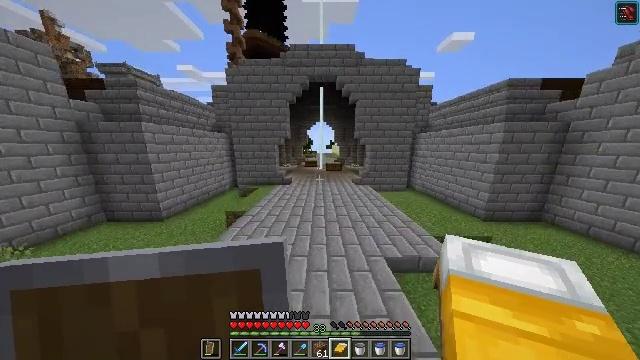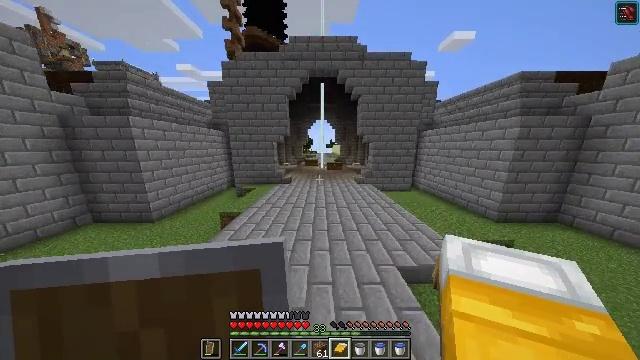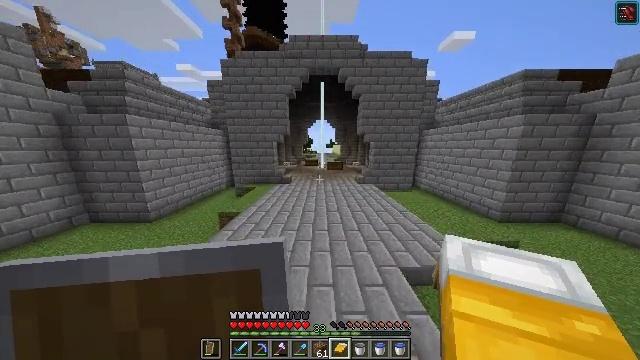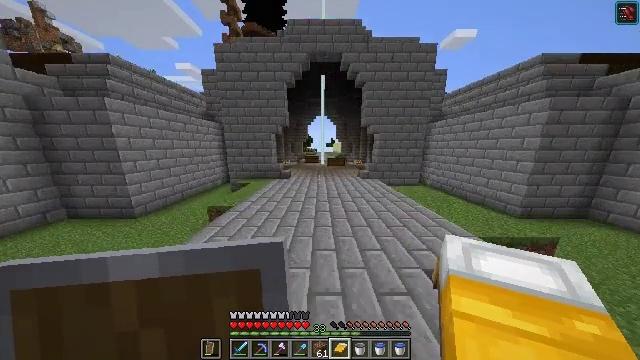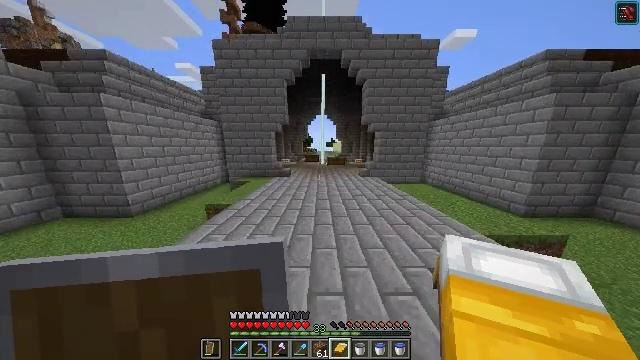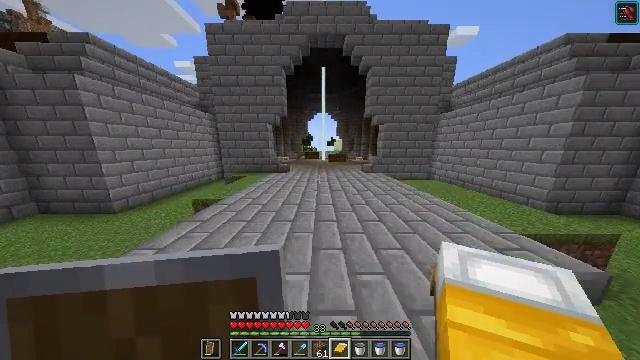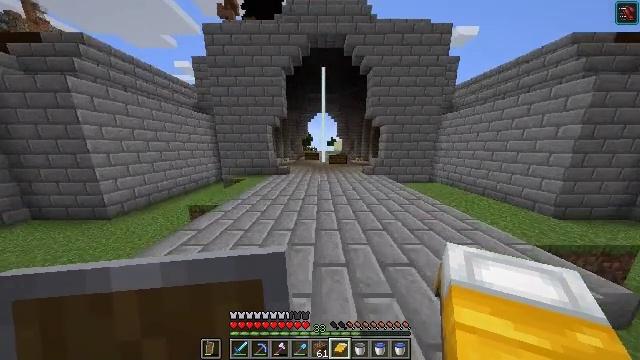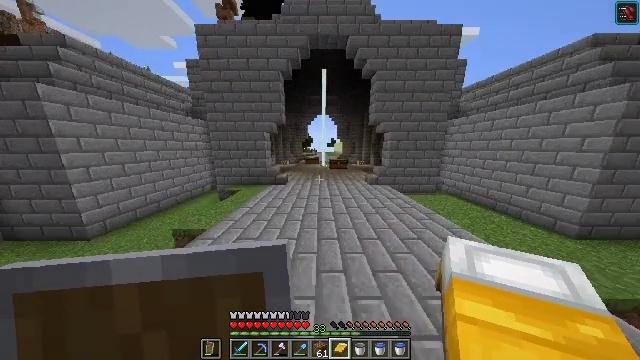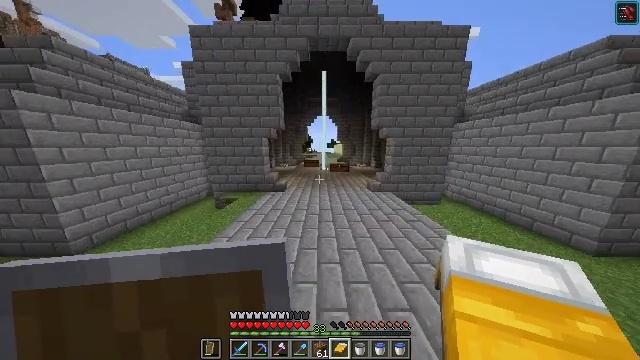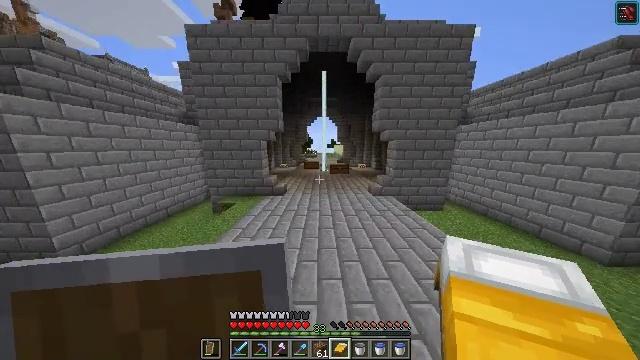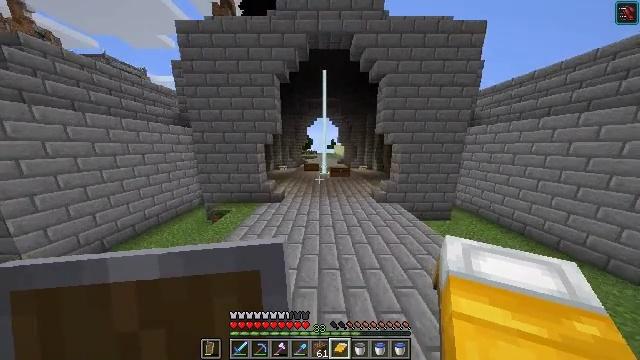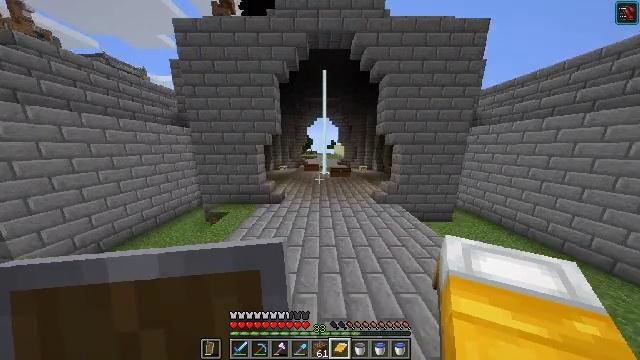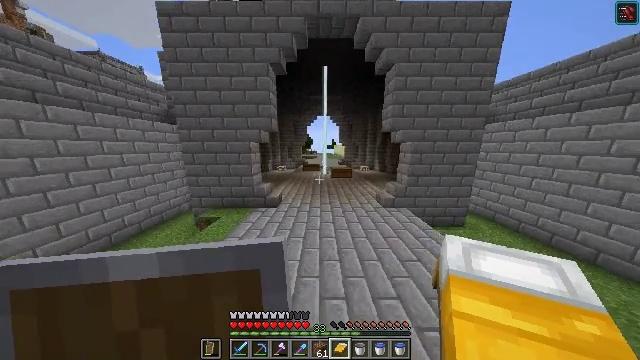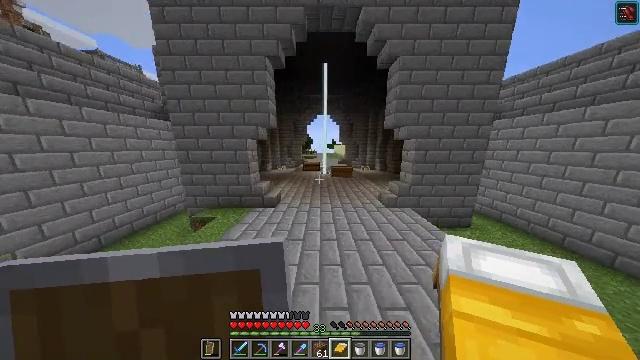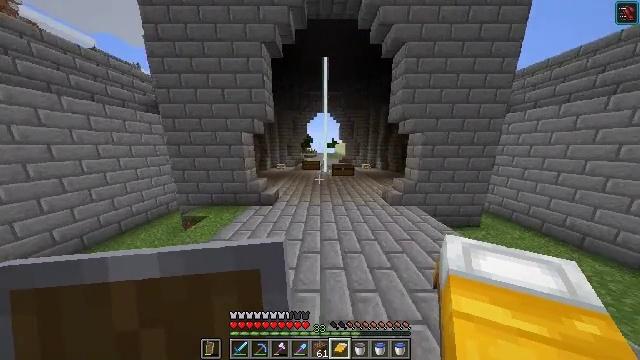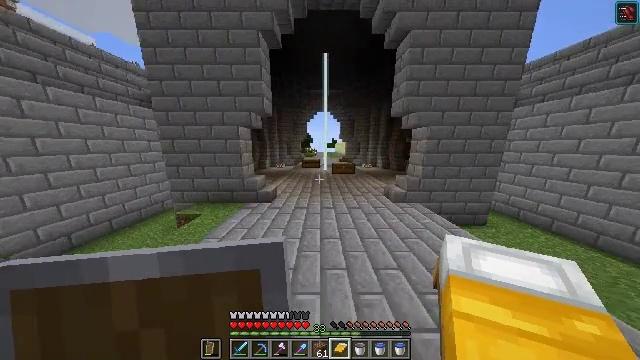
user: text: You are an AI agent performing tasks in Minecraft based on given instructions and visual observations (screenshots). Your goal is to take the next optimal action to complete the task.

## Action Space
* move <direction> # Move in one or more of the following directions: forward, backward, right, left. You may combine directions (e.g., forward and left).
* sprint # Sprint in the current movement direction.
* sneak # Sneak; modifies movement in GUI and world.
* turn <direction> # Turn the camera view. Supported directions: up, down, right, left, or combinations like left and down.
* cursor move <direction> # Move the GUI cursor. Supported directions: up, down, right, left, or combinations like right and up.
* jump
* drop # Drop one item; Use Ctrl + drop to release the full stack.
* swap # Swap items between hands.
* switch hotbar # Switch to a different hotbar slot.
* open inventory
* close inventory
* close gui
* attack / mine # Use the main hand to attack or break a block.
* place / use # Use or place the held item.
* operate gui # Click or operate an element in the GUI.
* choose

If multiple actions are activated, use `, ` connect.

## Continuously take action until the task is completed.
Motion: motion action
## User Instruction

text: Turn a poppy or rose bush into red dye.
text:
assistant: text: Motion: move forward, jump
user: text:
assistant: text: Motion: move forward, jump
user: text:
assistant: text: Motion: move forward, jump
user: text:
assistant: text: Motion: move forward, jump
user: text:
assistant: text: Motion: move forward, jump
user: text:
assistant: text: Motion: move forward, jump
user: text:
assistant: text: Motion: move forward, jump
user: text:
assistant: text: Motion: move forward, jump
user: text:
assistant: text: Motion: move forward, jump
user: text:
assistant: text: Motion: move forward, jump
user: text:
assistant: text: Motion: move forward, jump
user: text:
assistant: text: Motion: move forward, jump
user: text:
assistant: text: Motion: move forward, jump
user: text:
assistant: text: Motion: move forward, jump
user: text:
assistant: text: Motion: move forward, jump
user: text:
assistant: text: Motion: move forward, jump
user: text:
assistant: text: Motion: move forward, jump
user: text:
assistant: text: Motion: move forward, jump
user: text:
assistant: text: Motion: move forward, jump
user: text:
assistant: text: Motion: move forward, jump
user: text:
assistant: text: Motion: move forward, jump
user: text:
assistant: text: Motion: move forward, jump
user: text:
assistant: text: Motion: move forward, jump
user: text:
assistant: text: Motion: move forward, jump
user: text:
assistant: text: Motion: move forward, jump
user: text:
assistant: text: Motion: move forward, jump
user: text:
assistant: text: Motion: move forward, jump
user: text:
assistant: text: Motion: move forward, jump
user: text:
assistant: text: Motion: move forward, jump
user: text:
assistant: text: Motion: move forward and move left, jump